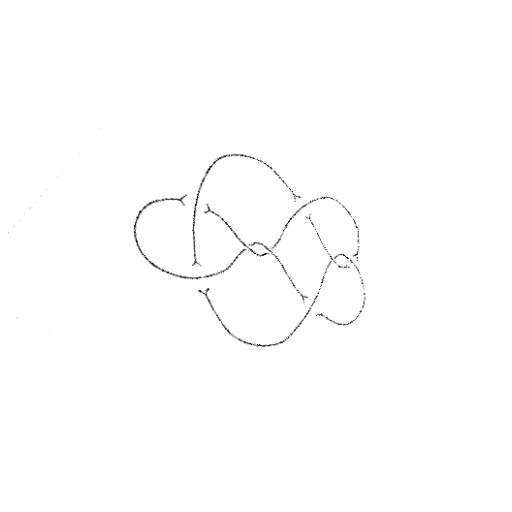
Crossing number: 8